Question: My customer wants to be able to search across multiple databases and then be able to filter and sort the data. I was hoping to use the Dojo Enhanced Datagrid using an XML input. That way I could compile all the results in the backend and then present them to the Grid as a whole.
I've tried a number of examples and they all seem to work in the browser, but not in the Notes Client. Unfortunately, this is a Notes Client application.
I've been using the Texas BBQ application as a test just because all the data is included within the application. I found this on:
NotesIn9 92: Using the Dojo Enhanced Data Grid in XPages by Paul Calhoun
<URL>
I've been able to get the "Dojo Enhanced Data Grid with XML Data Source" to load the Dojo control, but I just get "Sorry, an error occurred" where the data should be.
Here's a link to the Texas BBQ from Notes in 9.
<URL>
If I can get this to work it will be an extremely useful tool as I have to start looking at archiving soon and will use this to consolidate my search results.
I'm using a Domino 9.0.1 FP5 server with a Notes 9.0.1 FP9 Client.
Any help would be appreciated.
Image of Notes Client results page:

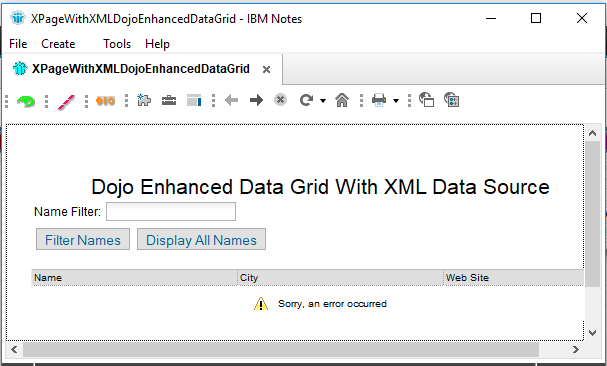
Answer: I managed to trace the problem down to the actual calling of the dataStore. If you use the BBQ example, Paul uses a separate Xpage to form the XML input and calls it as the URL reference in his code:
'''
var strURL = "/DanF/TexasBBQ_DGO.nsf/BBQXML_NC.xsp"
var xmlStore = new dojox.data.XmlStore({ url: strURL });
'''
This wouldn't work inside the Notes Client!
My solution was to use an XML restService on the same page to build the input instead. This made the page more self contained and the Notes Client was able to build the page all in one go.
Here is the Xpage if my final result:
(You will need to point the URL for the dataStore to your own Xpage)
'''
<xp:this.resources>
<xp:dojoModule name="dojox.data.XmlStore"></xp:dojoModule>
<xp:dojoModule name="dojox.grid.EnhancedGrid"></xp:dojoModule>
<xp:dojoModule name="dojox.grid.enhanced.plugins.DnD"></xp:dojoModule>
<xp:dojoModule name="dojox.grid.enhanced.plugins.NestedSorting"></xp:dojoModule>
<xp:dojoModule name="dojox.grid.enhanced.plugins.IndirectSelection"></xp:dojoModule>
<xp:dojoModule name="dojox.grid.enhanced.plugins.Filter"></xp:dojoModule>
<xp:styleSheet href="/.ibmxspres/dojoroot/dijit/themes/dijit.css"></xp:styleSheet>
<xp:styleSheet href="/.ibmxspres/dojoroot/dojox/grid/resources/Grid.css"></xp:styleSheet>
<xp:styleSheet href="/.ibmxspres/dojoroot/dojox/grid/resources/tundraGrid.css"></xp:styleSheet>
<xp:styleSheet href="/.ibmxspres/dojoroot/dojox/grid/enhanced/resources/EnhancedGrid.css"></xp:styleSheet>
<xp:styleSheet href="/.ibmxspres/dojoroot/dojox/grid/enhanced/resources/tundraEnhancedGrid.css"></xp:styleSheet>
</xp:this.resources>
<xe:restService id="restService1" pathInfo="xmlStore">
<xe:this.service>
<xe:customRestService contentType="text/xml">
<xe:this.doGet><![CDATA[#{javascript:
// initials xmlStore
var strXmlStore:String = "";
strXmlStore = "<?xml version='1.0' ?>" ;
strXmlStore = strXmlStore + "<joints>" ;
//Get the current application
var db = database;
//Access the People View
var pview:NotesView = db.getView("joints");
//Create Variables to hold the Documents and get the first document
var doc:NotesDocument;
var ndoc:NotesDocument;
doc = pview.getFirstDocument();
var nam:NotesName;
//Create a while loop to process the document in the View
while (doc != null) {
strXmlStore = strXmlStore + "<joint>";
strXmlStore = strXmlStore + "<name>";
strXmlStore = strXmlStore + doc.getItemValueString("Name");
strXmlStore = strXmlStore + "</name>";
strXmlStore = strXmlStore + "<city>";
strXmlStore = strXmlStore + doc.getItemValueString("City");
strXmlStore = strXmlStore + "</city>";
strXmlStore = strXmlStore + "<url>";
strXmlStore = strXmlStore + doc.getItemValueString("URL");
strXmlStore = strXmlStore + "</url>";
strXmlStore = strXmlStore + "<description>";
strXmlStore = strXmlStore + doc.getItemValueString("Description");
strXmlStore = strXmlStore + "</description>";
strXmlStore = strXmlStore + "</joint>";
//Get the next document in the view and store to the placeholder
ndoc = pview.getNextDocument(doc);
//recycle the doc object to preserve memory
doc.recycle();
//set the doc object equal to the placeholder
doc = ndoc;
}
//close the root tag
strXmlStore = strXmlStore + "</joints>";
return strXmlStore}]]></xe:this.doGet>
</xe:customRestService>
</xe:this.service>
</xe:restService>
<xp:panel style="text-align:center;font-family:Comic Sans MS;font-size:16pt"
disableTheme="true">
<xp:label
value="Dojo Enhanced Data Grid With XML Data Source thru Rest Service"
id="label2"></xp:label>
</xp:panel>
<xp:br />
<xp:panel id="gridNode" styleClass="DemoLeft" tagName="div"
style="height:30em;width:42em">
</xp:panel>
<xp:eventHandler event="onClientLoad" submit="false">
<xp:this.script><![CDATA[
var xmlStore = new dojox.data.XmlStore({ url: "Simple_XML.xsp/xmlStore" });
var grid = null;
dojo.addOnLoad(function(){
var layout = [{
defaultCell: { editable: false, type: dojox.grid.cells._Widget },
rows:[
{ field: "name", name: "Name", width: 20 },
{ field: "city", name: "City", width: 20 },
{ field: "url", name: "Web Site", width: 20,formatter: formatHTML },
{ field: "description", name: "Description",width:80}
]
}];
function formatHTML(url, rowIndex){
if(url.firstChild != null || url !=""){
var linkVal = "<a target='_blank' href='"+url+"'>Web Site</a>";
return linkVal;
} else{
return "";
}
}
grid = new dojox.grid.EnhancedGrid({
query: { name: '*' },
store: xmlStore,
structure: layout,
autoHeight:25,
plugins:{nestedSorting: true, dnd: true,filter:true}
}, '#{id:gridNode}');
grid.startup();
});
]]></xp:this.script>
</xp:eventHandler>
</xp:view>
'''